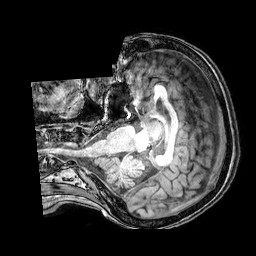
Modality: T1w
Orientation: axial
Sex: female
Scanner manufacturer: philips
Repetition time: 0.008147 s
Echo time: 0.00373 s